Question: I am struck in this page

I am using XCode 5.
1. I create Bundle ID in https://itunesconnect.apple.com/
2. I create the Mac App Id in https://developer.apple.com/ using the Bundle ID
3. I used the Bundle Id in my App Target in xcode
4. I used the Mac App Id (Step 2) in the Provisioning Profile in XCode 5
5. Code Sign of XCode says - Mac Developer - this is where i think there is something wrong
All i do is xcode > archive > validate and i get the above screen
Any anybody please guide me?
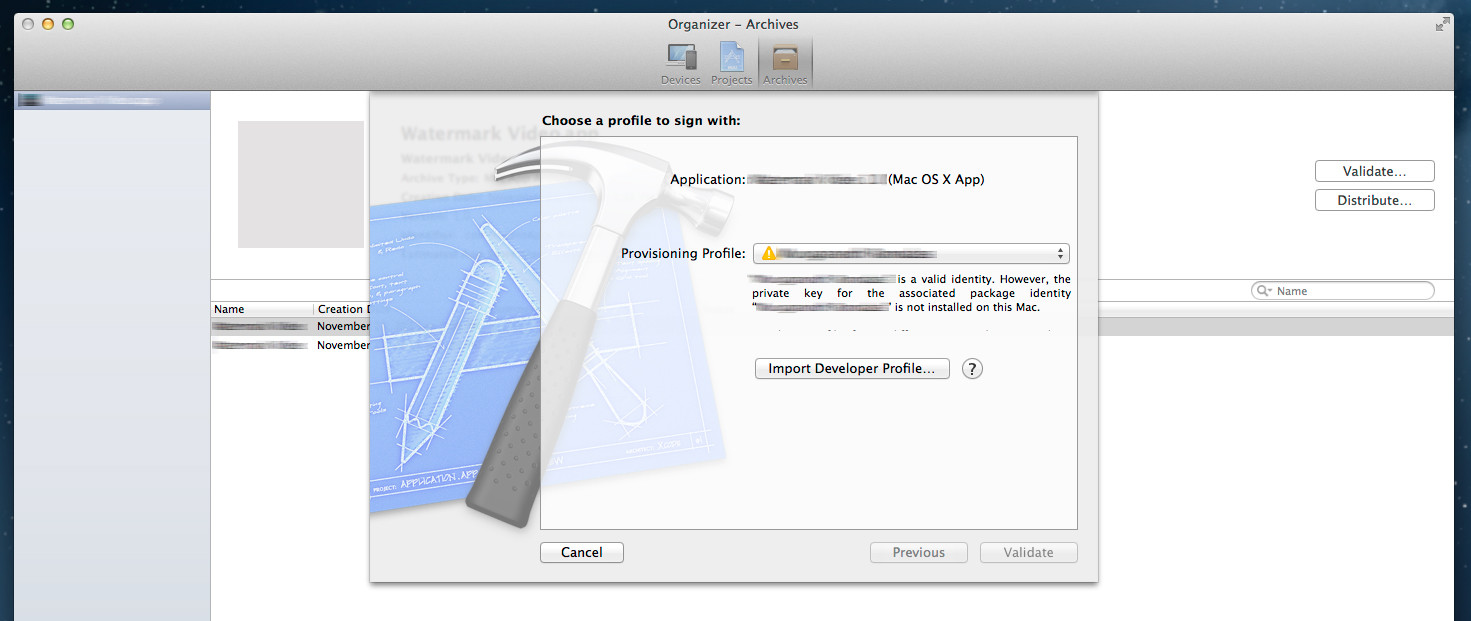
Answer: Like the other answer said, You are right now trying to use your developer provisioning profile to compile the app to the appStore.
To create a Distribution profile & certificate:
Login to developer.apple.com, Under iOS Developer Program click on "Certificates, Identifiers & Profiles"
Click on "Certificates" and create one with the type "iOS Distribution" , once done under "Provisioning Profiles" click on Distribution, and create a provisioning profile targeting your App Id.
Hope this helps